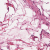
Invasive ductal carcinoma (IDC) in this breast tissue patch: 0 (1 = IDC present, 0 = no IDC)